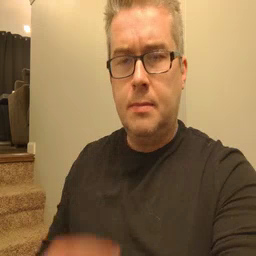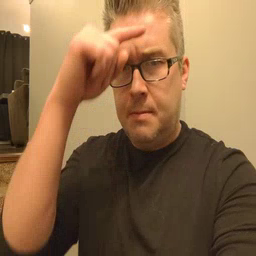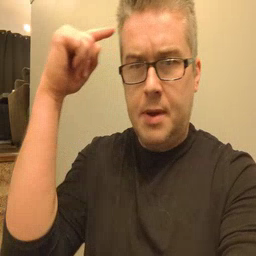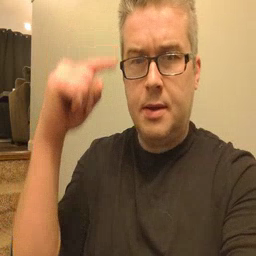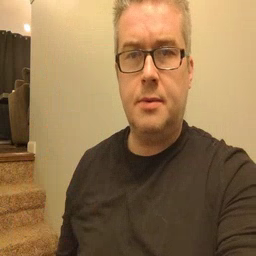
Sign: black